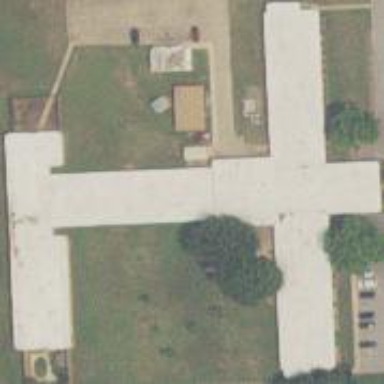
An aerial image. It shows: Nursing home building.